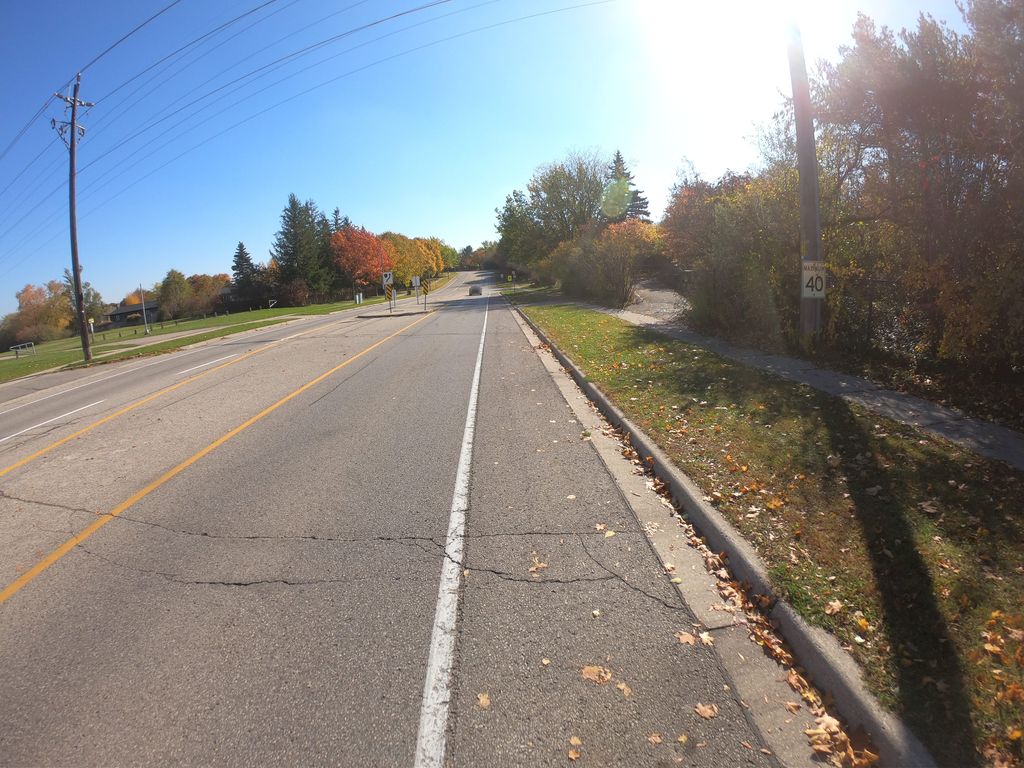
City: kitchener-waterloo